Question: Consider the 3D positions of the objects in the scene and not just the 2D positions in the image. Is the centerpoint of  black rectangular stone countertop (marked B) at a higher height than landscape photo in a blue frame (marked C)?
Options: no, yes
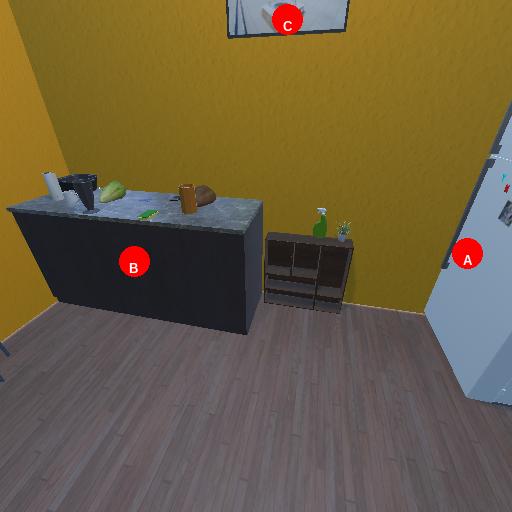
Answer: no